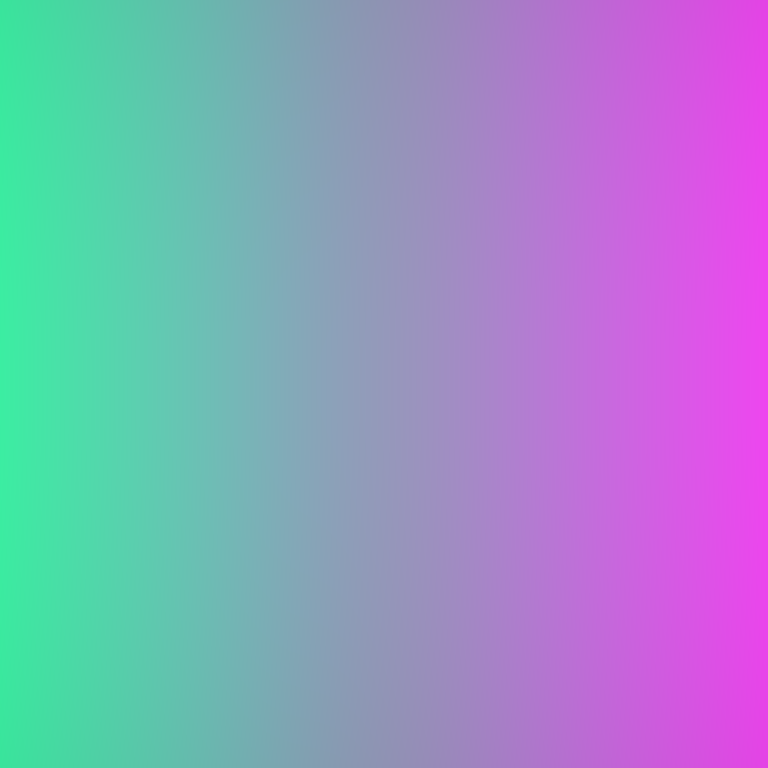
Abstract light effect, smooth gradient from vibrant green to soft magenta, dreamy atmosphere, diffuse glow, no room, no furniture, no objects.